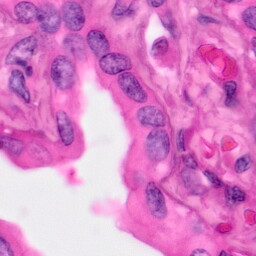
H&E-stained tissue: Pancreatic